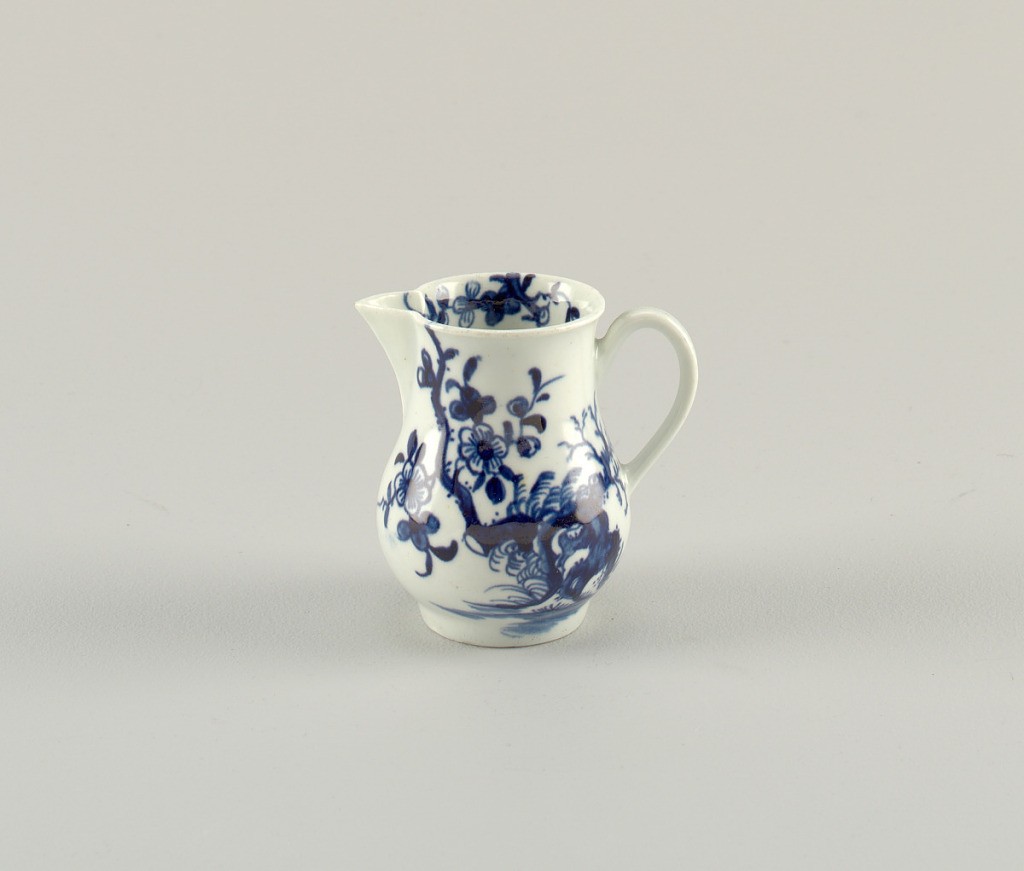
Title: Creamer
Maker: Royal Worcester, English, established 1751
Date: ca. 1770
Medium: soft paste porcelain, vitreous enamel
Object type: creamer
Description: Blue and white jug with floral decoration.